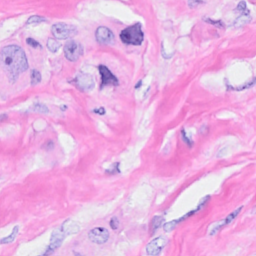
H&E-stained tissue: Breast